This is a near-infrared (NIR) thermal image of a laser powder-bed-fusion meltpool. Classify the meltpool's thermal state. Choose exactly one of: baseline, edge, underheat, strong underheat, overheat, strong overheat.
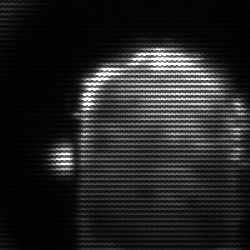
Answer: baseline